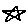
Label: star